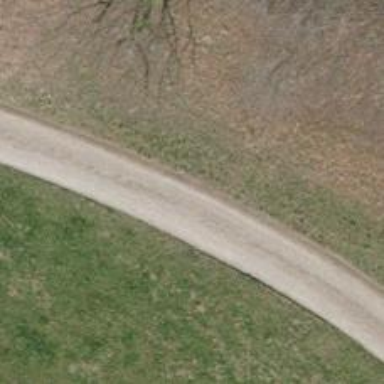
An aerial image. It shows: Paved track with grade2 tracktype.